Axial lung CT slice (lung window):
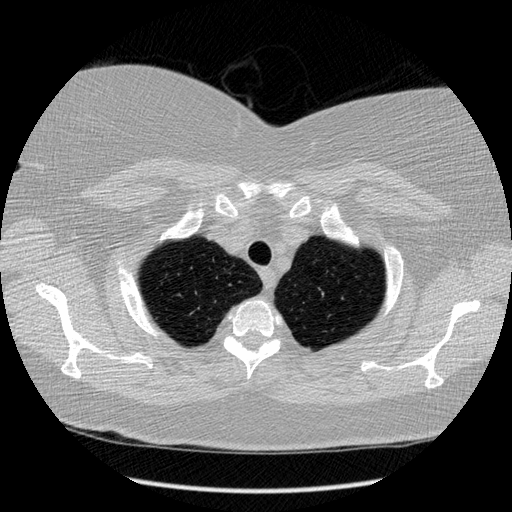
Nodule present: no